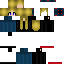
A female human skin with medium skin, wearing blonde long hair dressed in a gold hoodie and brown jeans, featuring a closed mouth.